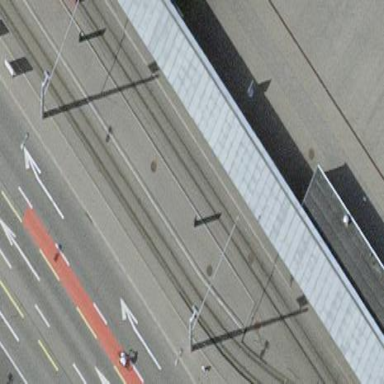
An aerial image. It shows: Shelter for public transport located on roof of building.